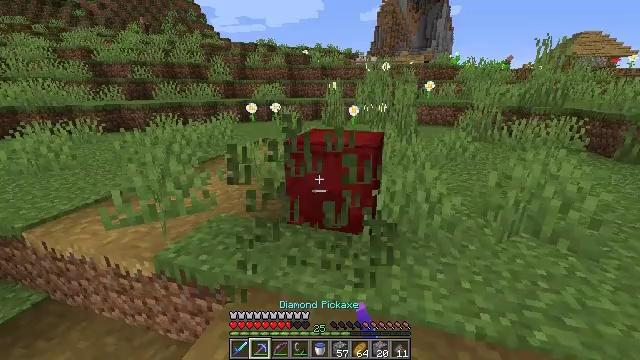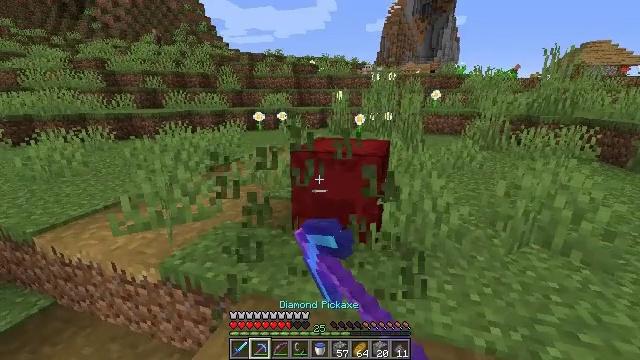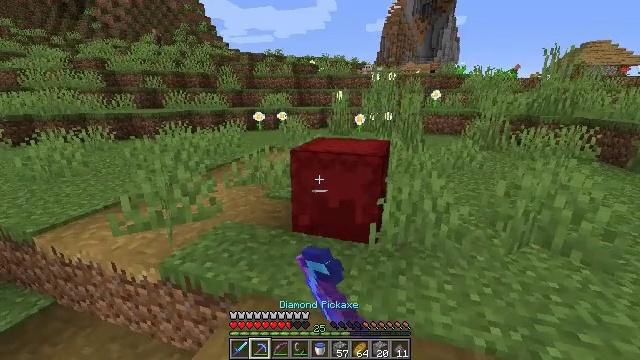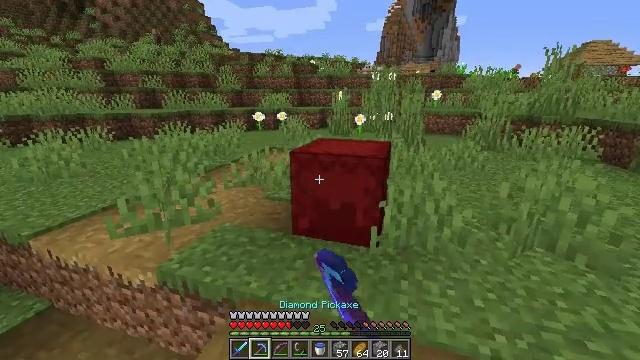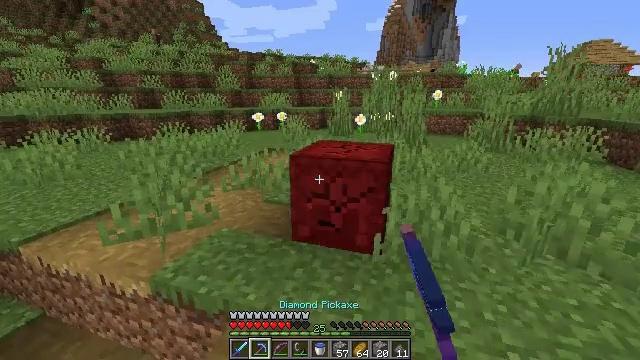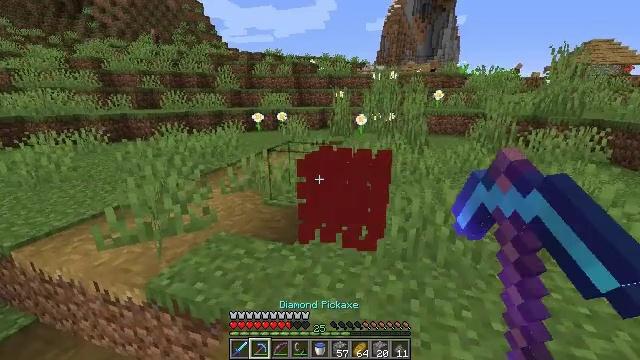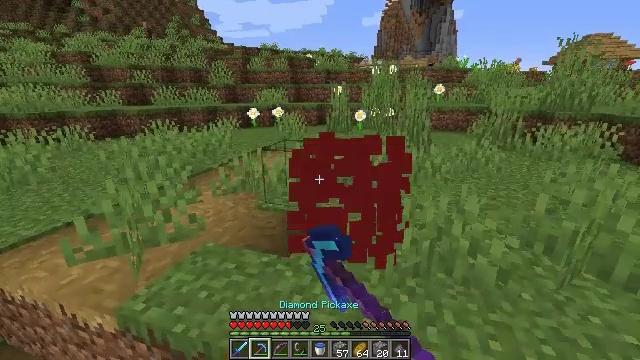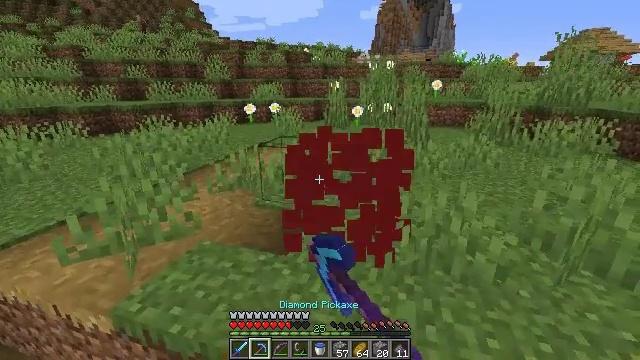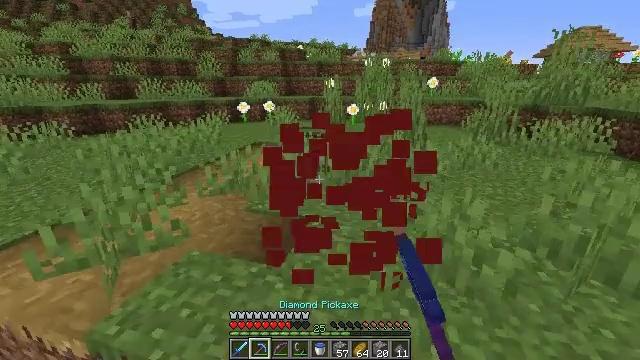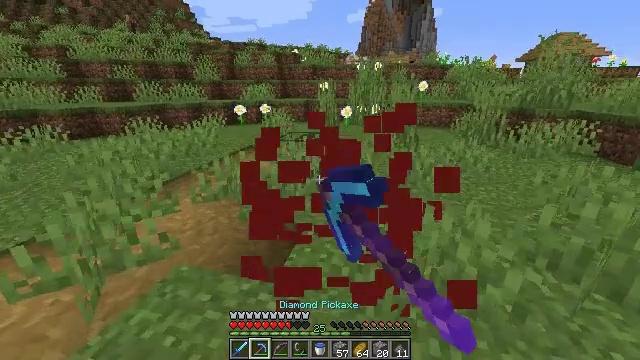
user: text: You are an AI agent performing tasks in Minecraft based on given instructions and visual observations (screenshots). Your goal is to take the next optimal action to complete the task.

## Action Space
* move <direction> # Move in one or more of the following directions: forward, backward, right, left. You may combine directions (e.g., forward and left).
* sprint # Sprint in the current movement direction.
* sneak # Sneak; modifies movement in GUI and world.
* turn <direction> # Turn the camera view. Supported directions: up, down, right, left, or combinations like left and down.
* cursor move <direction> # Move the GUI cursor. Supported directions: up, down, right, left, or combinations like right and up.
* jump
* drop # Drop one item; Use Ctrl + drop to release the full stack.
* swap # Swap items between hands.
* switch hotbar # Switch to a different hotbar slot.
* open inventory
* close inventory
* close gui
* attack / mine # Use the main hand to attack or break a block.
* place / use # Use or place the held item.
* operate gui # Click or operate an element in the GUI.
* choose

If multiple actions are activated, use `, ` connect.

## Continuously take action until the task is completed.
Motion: motion action
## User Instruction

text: Destroy the red shulker box for reuse.
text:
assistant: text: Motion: turn left and up
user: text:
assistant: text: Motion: no_op
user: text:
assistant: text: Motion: move forward
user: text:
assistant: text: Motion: move forward, attack / mine
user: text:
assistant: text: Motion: move forward, attack / mine
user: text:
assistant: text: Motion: move forward, attack / mine
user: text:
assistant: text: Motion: turn down, attack / mine
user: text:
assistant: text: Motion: move forward, turn right, attack / mine
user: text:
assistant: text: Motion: move forward, turn right
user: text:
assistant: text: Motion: sprint